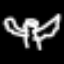
Label: angel